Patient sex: M
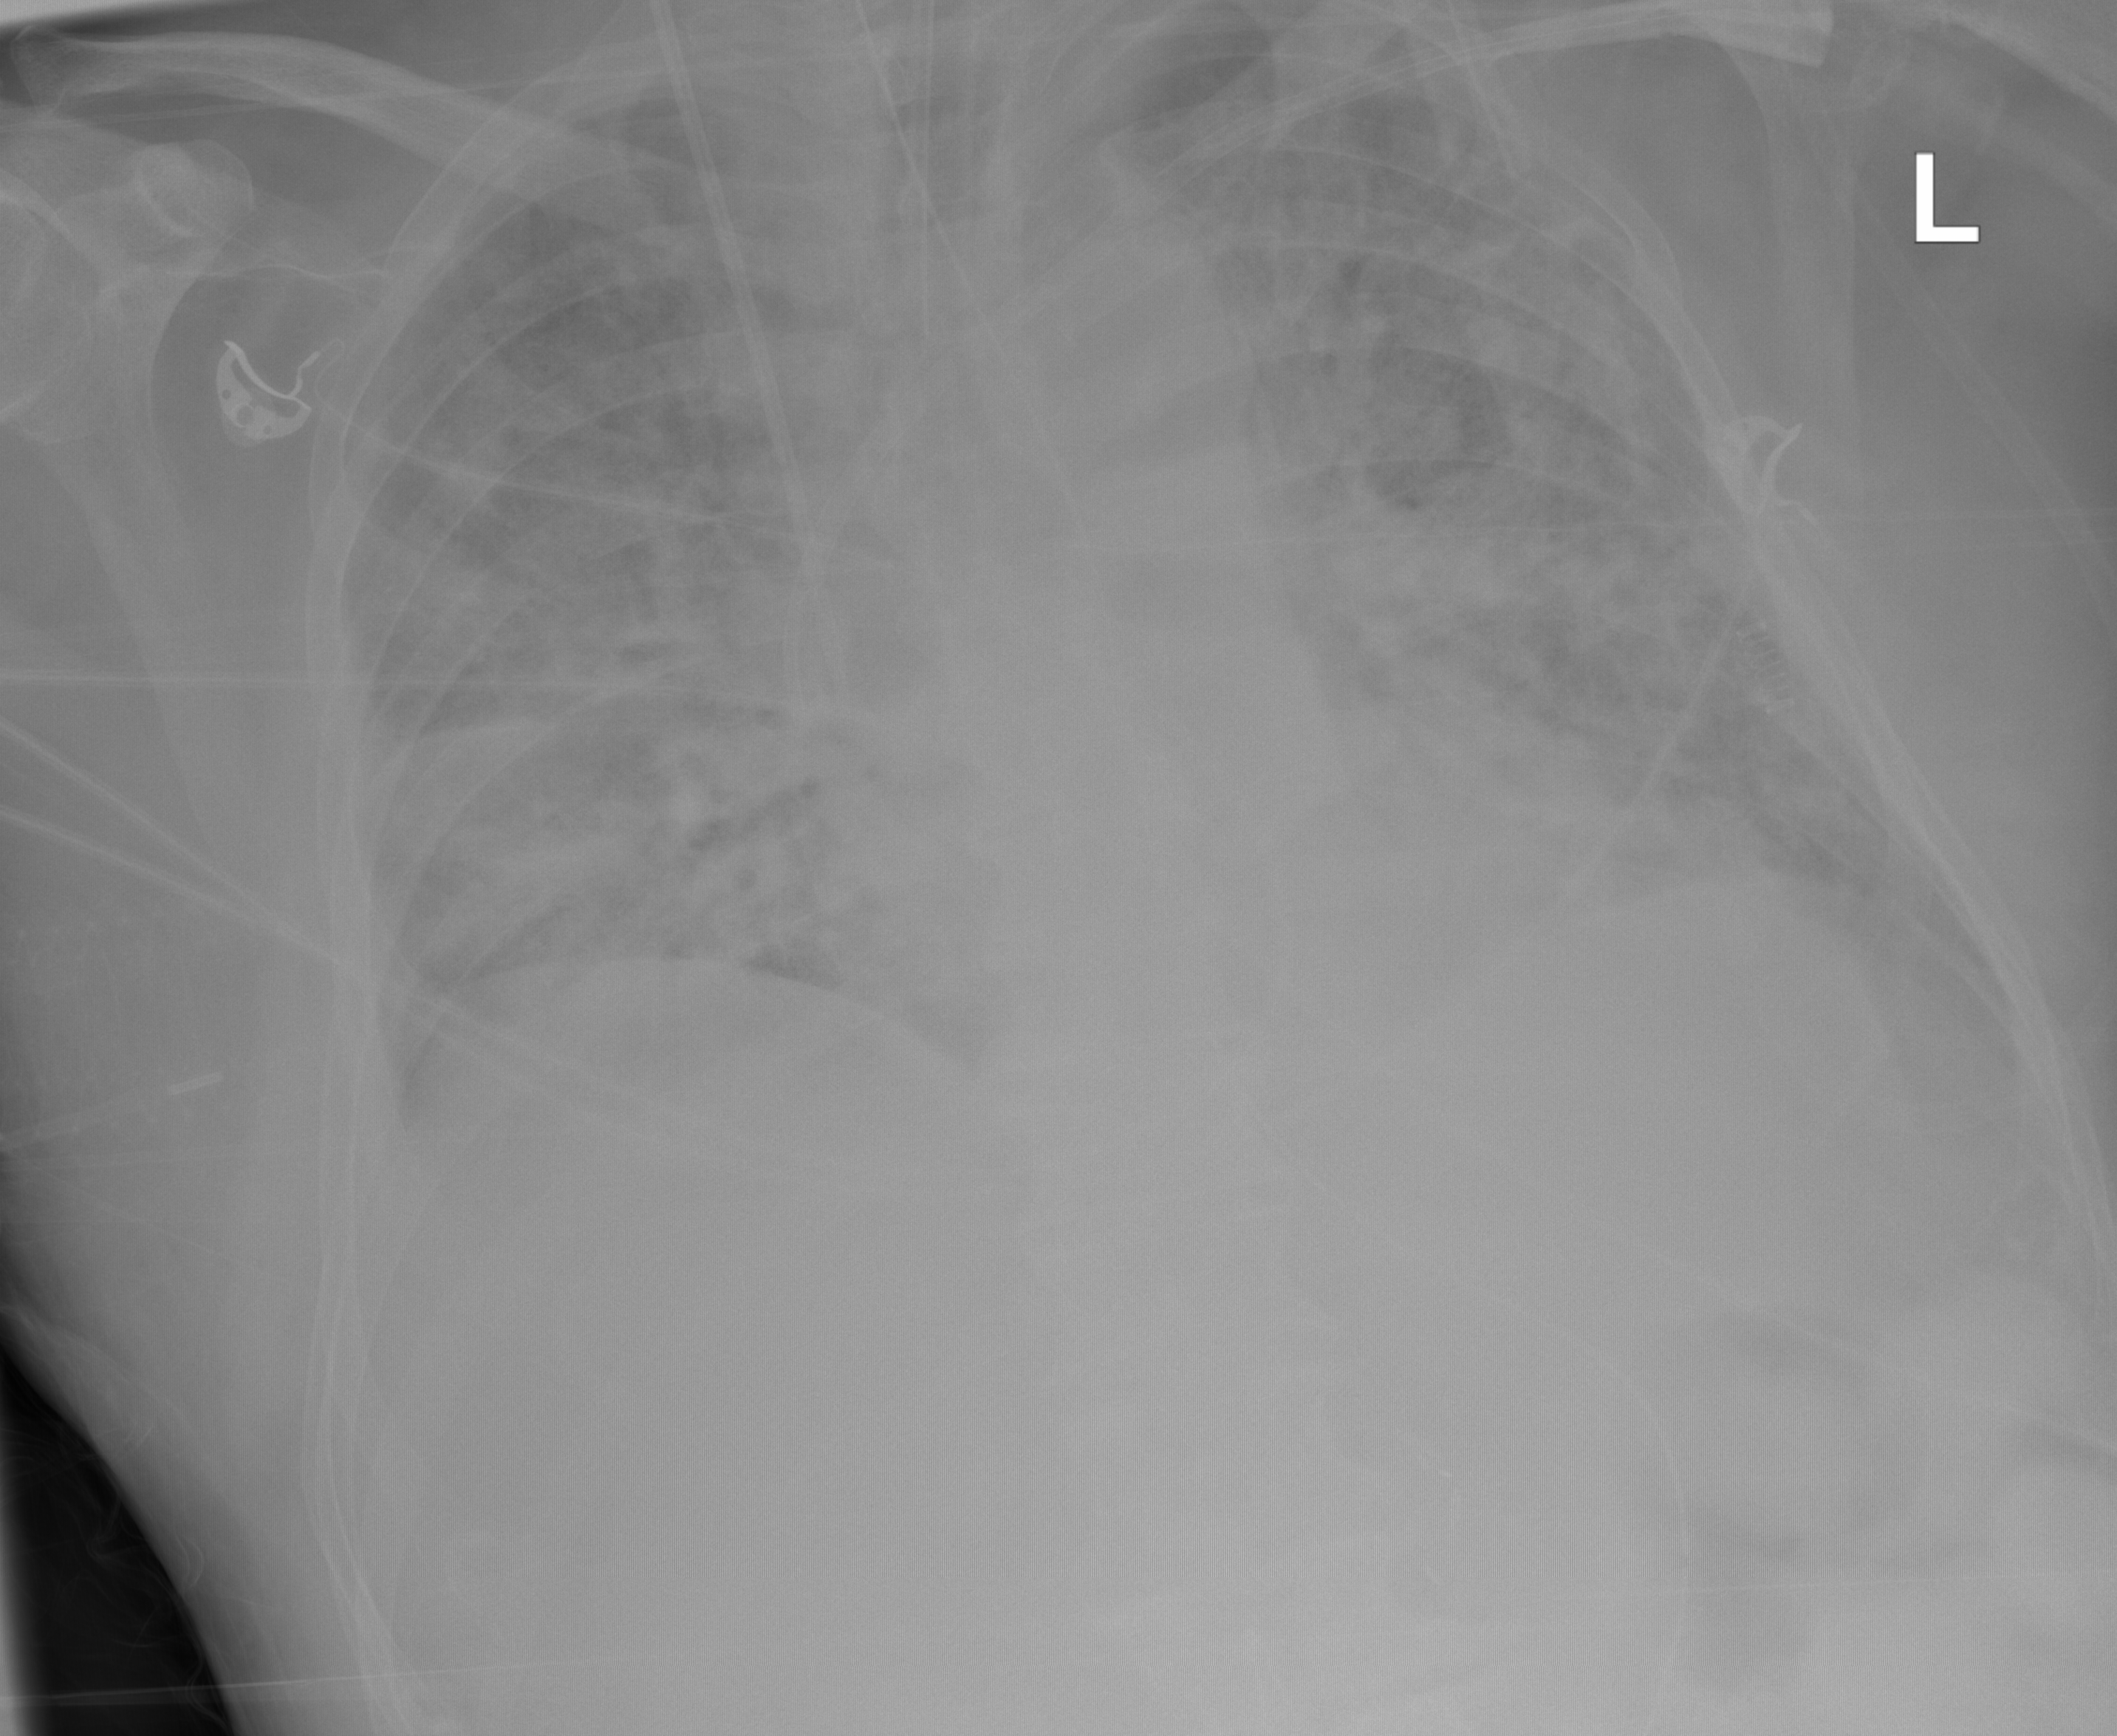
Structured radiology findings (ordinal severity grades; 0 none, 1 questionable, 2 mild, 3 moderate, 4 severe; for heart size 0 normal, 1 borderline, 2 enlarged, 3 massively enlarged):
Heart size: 2
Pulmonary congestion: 3
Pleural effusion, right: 3
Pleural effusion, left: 3
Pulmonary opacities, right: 3
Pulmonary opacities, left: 3
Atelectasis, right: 3
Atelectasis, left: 3